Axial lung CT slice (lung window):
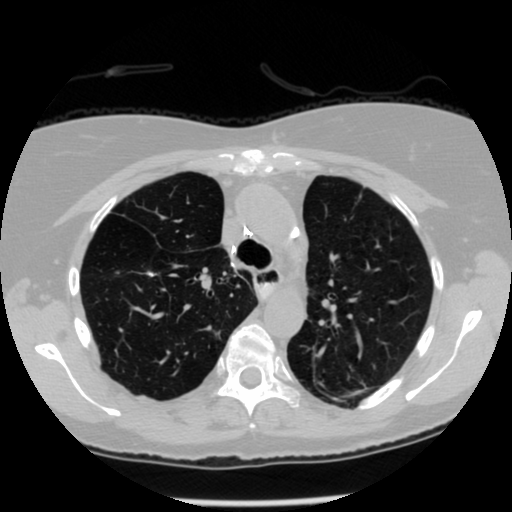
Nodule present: no